Interaction volume radius: 5 \u00c5
Interaction volume height: 10 \u00c5
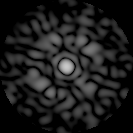
Disorder parameter: 0.8217